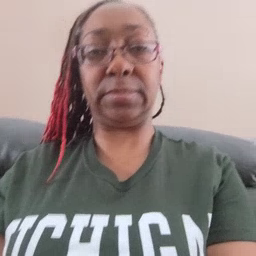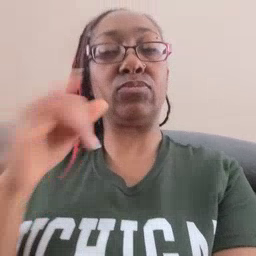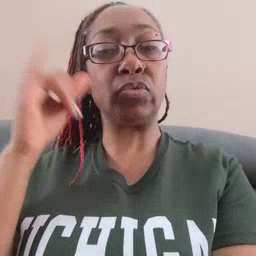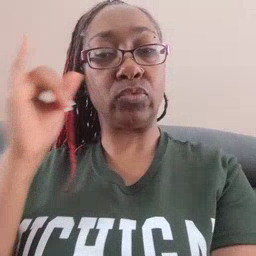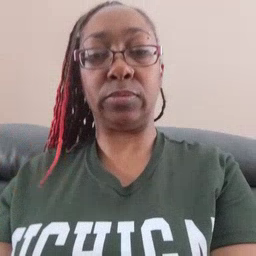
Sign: yesterday